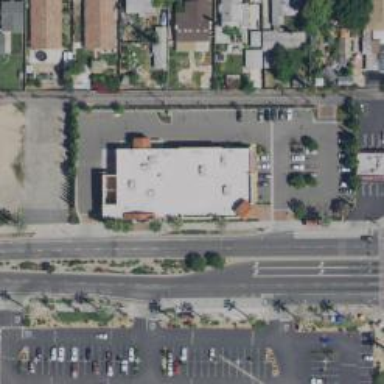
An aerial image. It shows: Retail area.